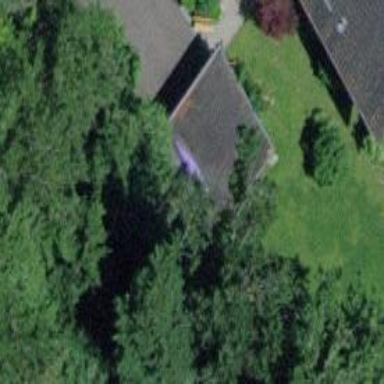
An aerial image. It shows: View of roof of building.